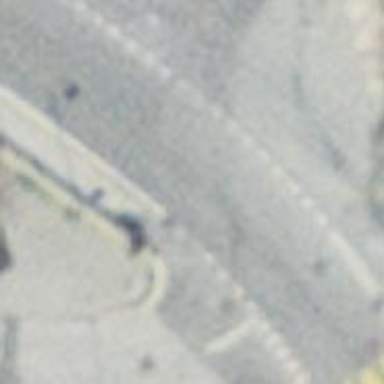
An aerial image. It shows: Kerb serving as barrier.